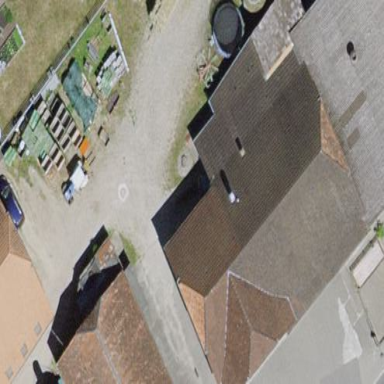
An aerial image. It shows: Farm building.